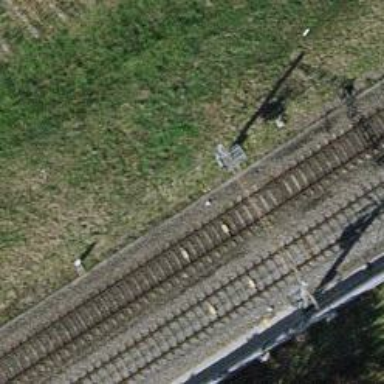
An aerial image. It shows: Railway signal.